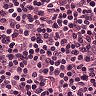
Metastatic tissue present: no